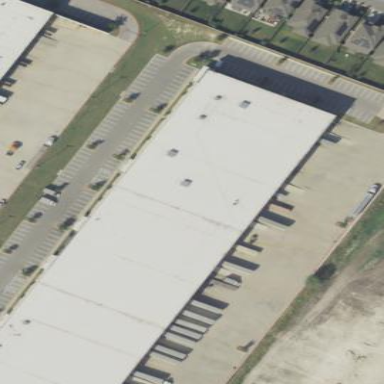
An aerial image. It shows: Industrial building.